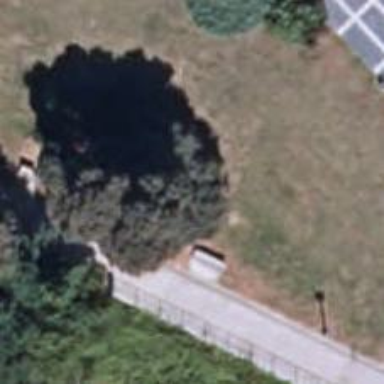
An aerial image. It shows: Bench.